Question: I want to show left and right arrows over my ViewPager, to indicate swiping.
I added two ImageButtons over the ViewPager-element but those areas then block the ViewPager from triggering the "swiping".
I also want presses on those arrows to trigger the fragment to change accordingly.

In short: The ImageButtons should not interfere with swiping but they should register pressing.
How can I achieve this?
Thanks!
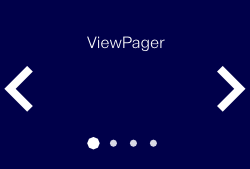
Answer: Instead of using ImageButtons for displaying the arrows, I now use ImageViews because they pass on any touch events to the layer underneath.
Then, I put transparent Buttons on the fragments themselves instead, that way they won't block the ViewPagers swiping behaviour but they will fire onClick Events!